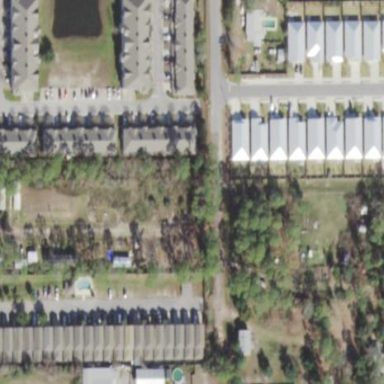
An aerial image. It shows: Residential area designated as trailer park.